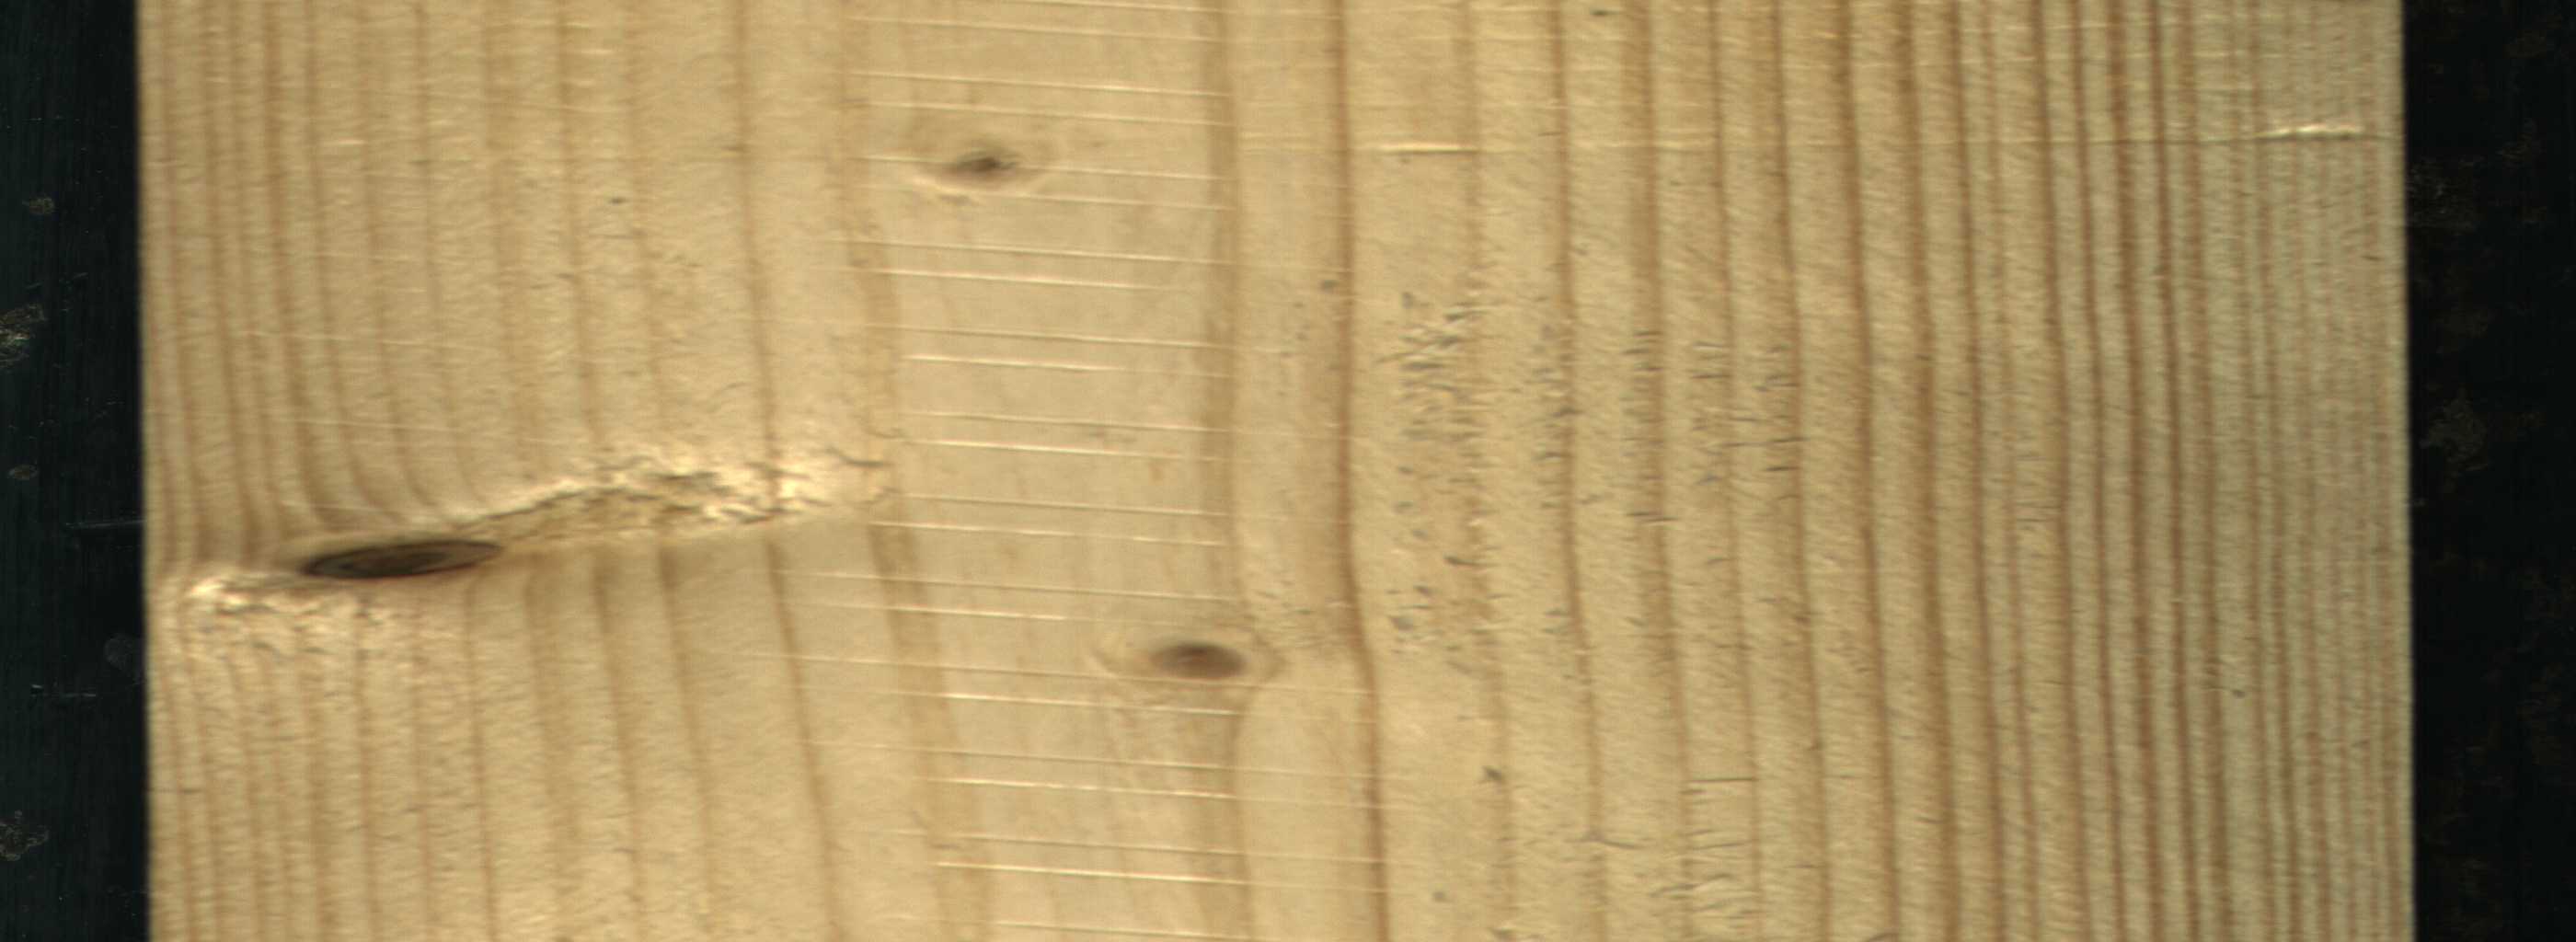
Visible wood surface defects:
Dead_Knot
Live_Knot
Live_Knot